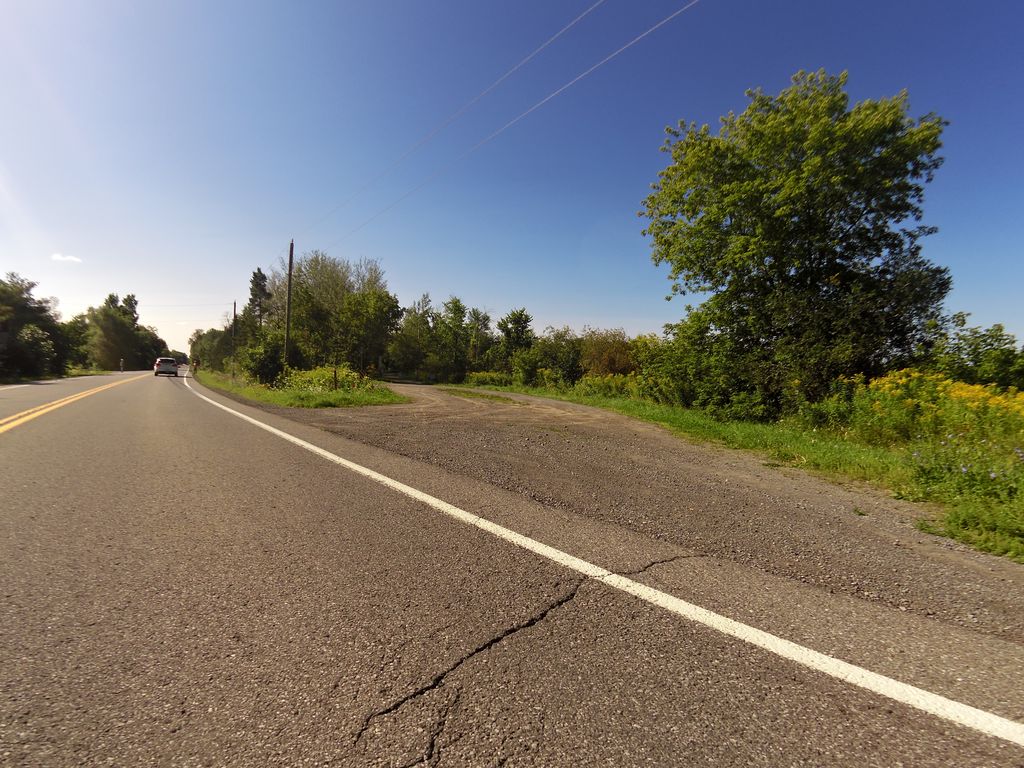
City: ottawa-gatineau